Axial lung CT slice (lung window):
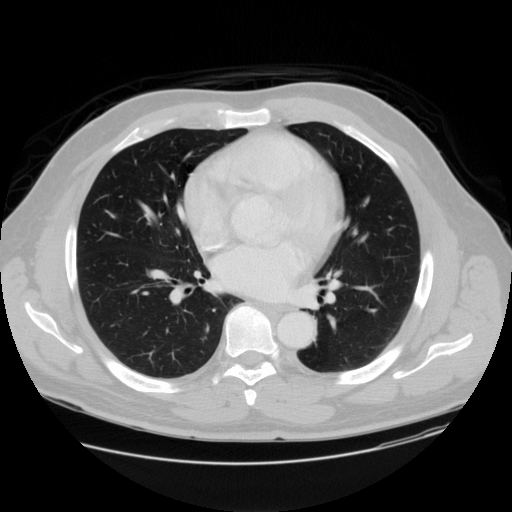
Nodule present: no